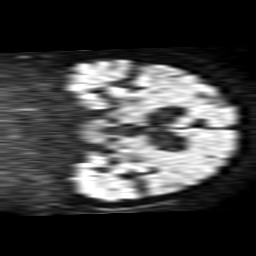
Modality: TRACE
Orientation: coronal
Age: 82
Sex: female
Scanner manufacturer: philips
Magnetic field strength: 1.5 T
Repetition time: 3.684 s
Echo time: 0.09411 s